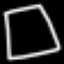
Label: square